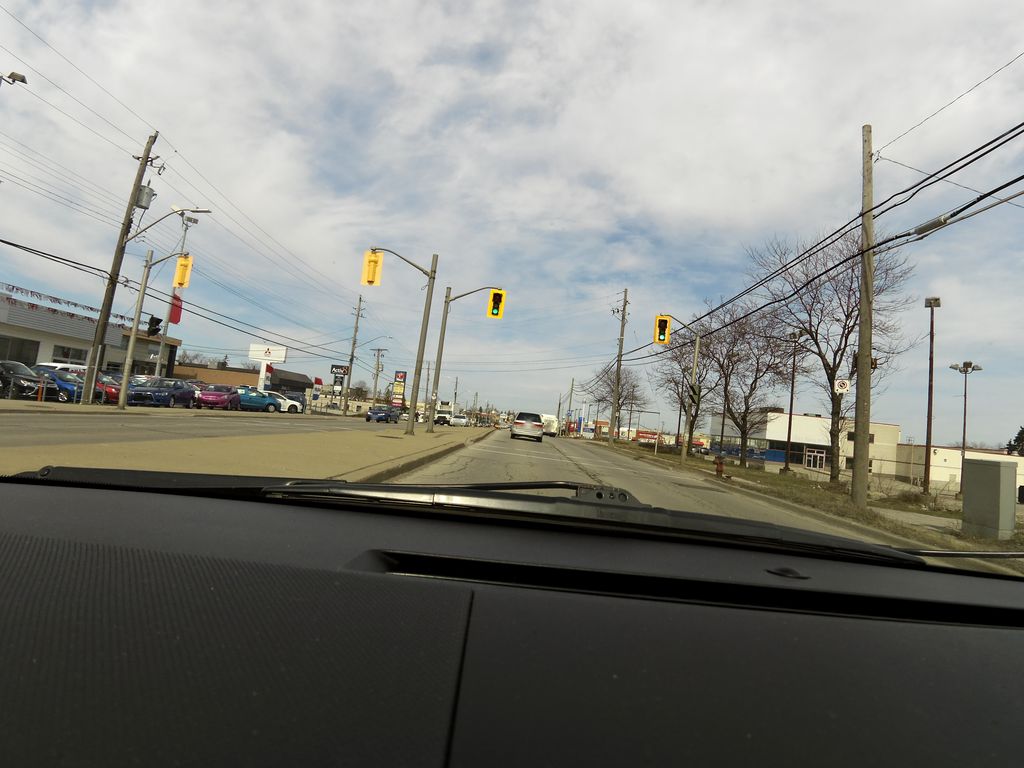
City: hamilton